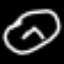
Label: clock